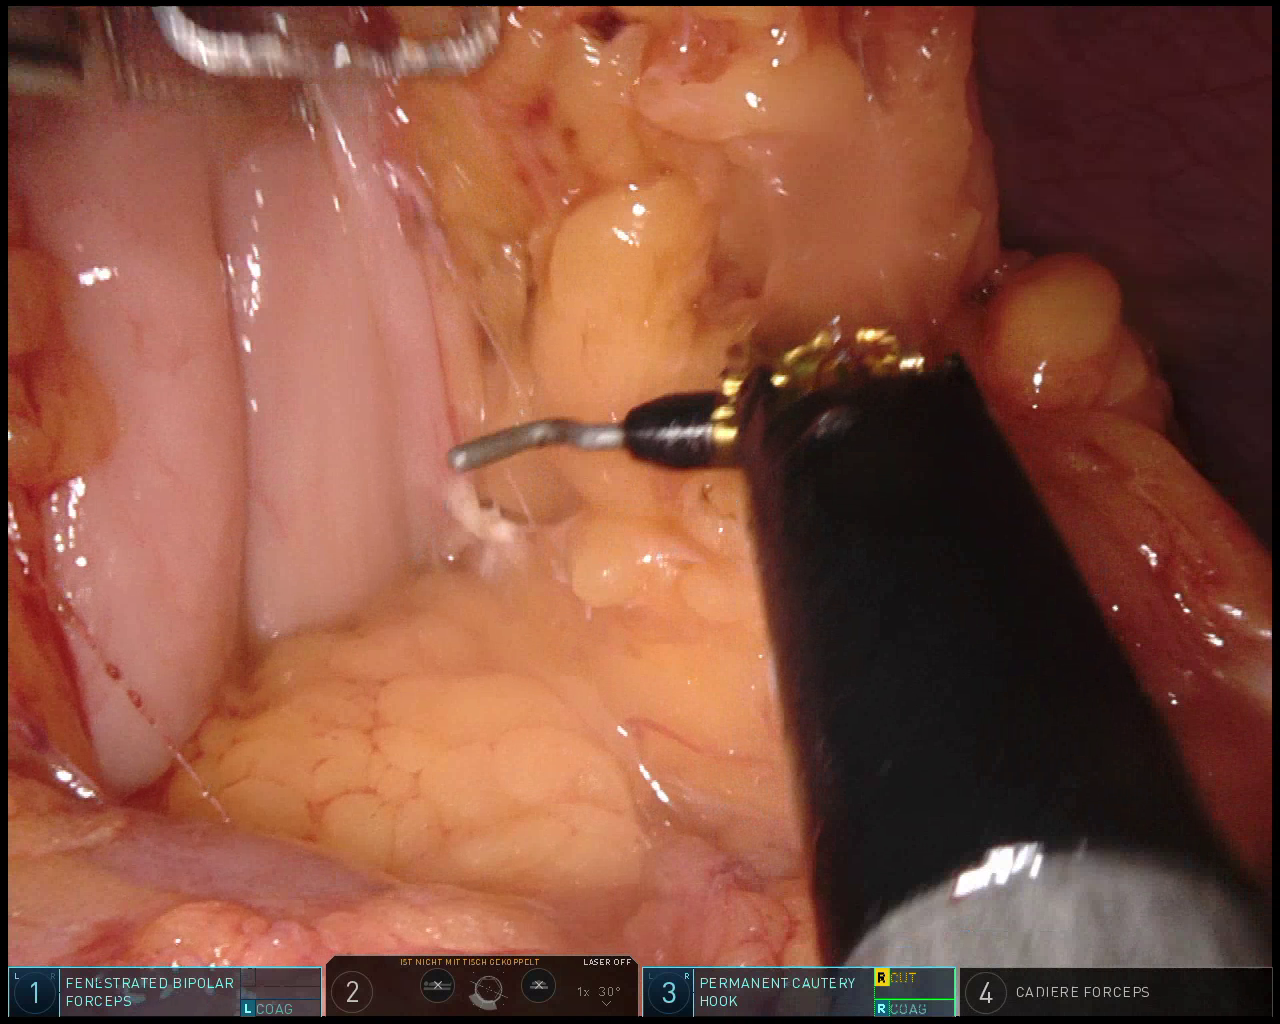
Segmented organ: stomach
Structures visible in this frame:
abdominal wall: yes
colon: yes
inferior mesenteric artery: no
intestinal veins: no
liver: no
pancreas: no
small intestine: no
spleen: no
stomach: yes
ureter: no
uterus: no
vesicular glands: no